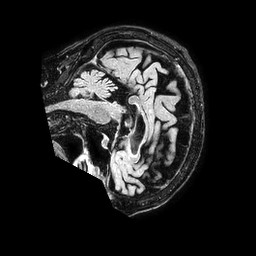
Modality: FLAIR
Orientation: sagittal
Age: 87
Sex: female
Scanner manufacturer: philips
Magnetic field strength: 1.5 T
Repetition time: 4.8 s
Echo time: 0.3 s